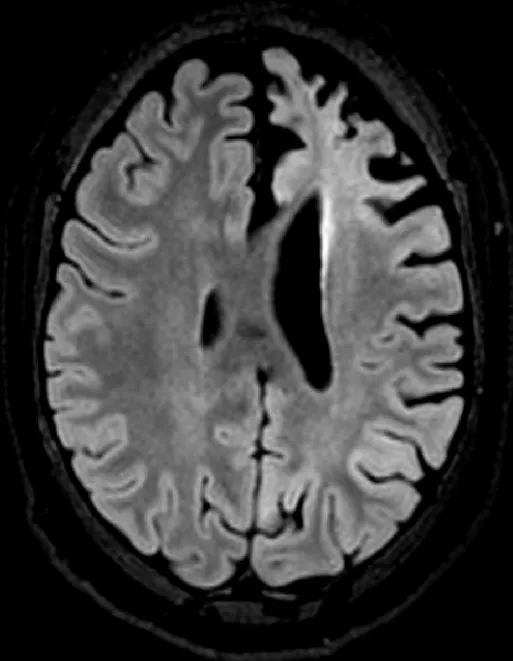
A reconstructed axial three-dimensional fluid-attenuated inversion recovery image obtained from the patient with left-hemispheric Rasmussen encephalitis before surgery shows atrophy in the left hemisphere indicated by 'L' (repetition time: 4800 ms, echo time: 270.9 ms, slice thickness: 1.0 mm, matrix size 512 x 512).
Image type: radiology (mri)